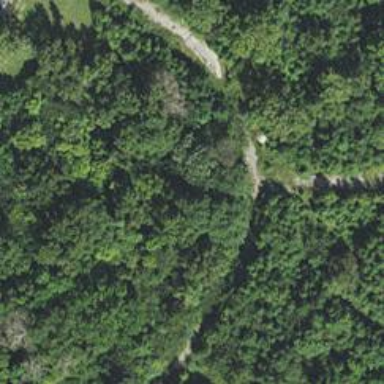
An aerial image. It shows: Abandoned road.